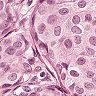
Metastatic tissue present: yes